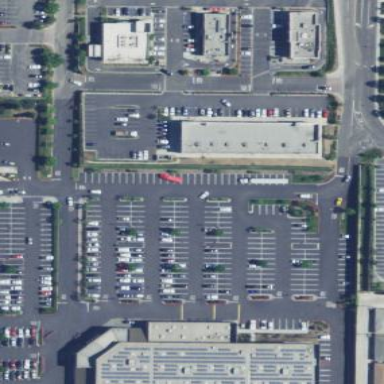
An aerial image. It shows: Retail area.